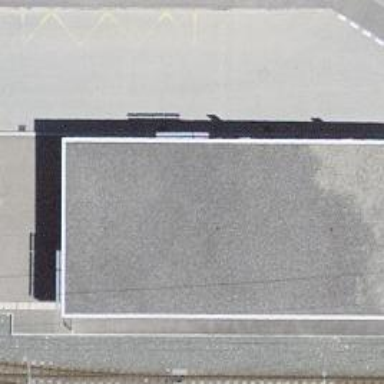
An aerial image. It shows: Railway station that also serves as public transport station.